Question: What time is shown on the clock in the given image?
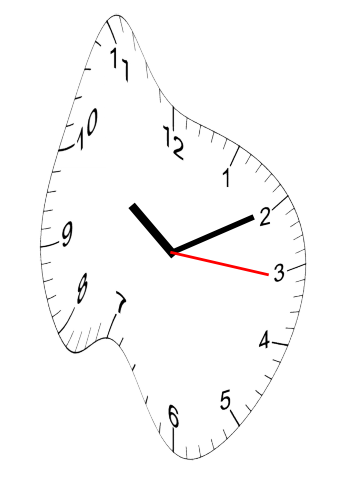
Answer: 10:10:16